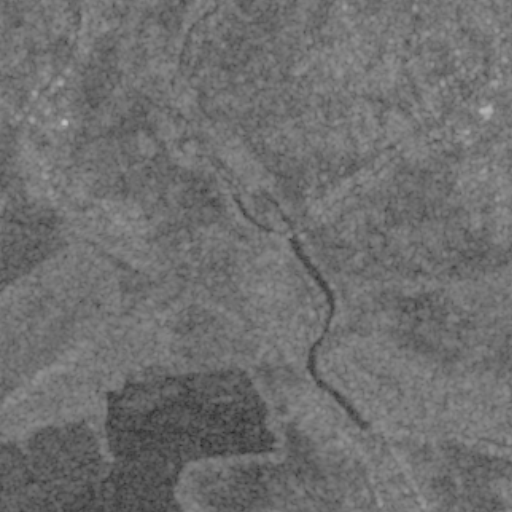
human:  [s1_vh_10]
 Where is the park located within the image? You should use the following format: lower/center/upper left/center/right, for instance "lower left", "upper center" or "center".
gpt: The park is located in the lower right of the image.
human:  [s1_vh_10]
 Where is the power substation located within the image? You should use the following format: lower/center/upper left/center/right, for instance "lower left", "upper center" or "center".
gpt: The power substation is located in the upper right of the image.
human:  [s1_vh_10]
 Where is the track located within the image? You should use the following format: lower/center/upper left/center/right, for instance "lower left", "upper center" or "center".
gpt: There is no track in the image.

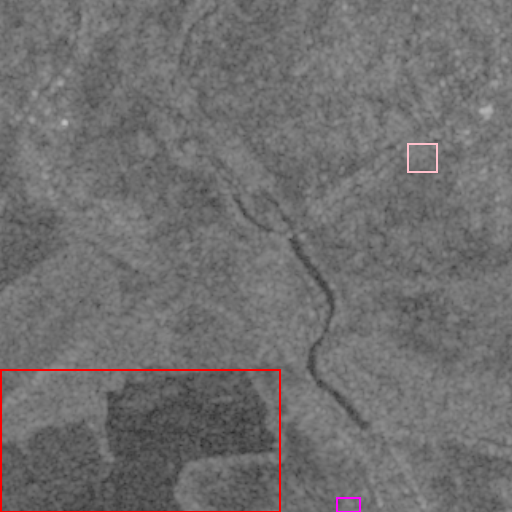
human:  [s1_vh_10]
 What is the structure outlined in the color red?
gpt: The structure outlined in red is a crop field.
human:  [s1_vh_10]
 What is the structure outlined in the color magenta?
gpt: The structure outlined in magenta is a park.
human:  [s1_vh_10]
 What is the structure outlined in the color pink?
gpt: The structure outlined in pink is a power substation.
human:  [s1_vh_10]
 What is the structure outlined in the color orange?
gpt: There is no orange outline.